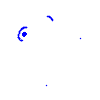
Particle: pion